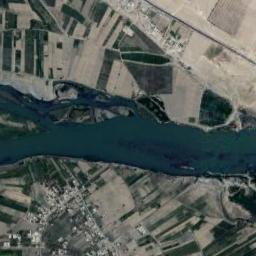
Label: river